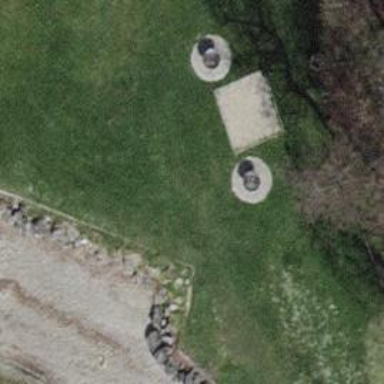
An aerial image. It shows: Barbecue facility.